Question: I want to add a little html popup that opens a user clicks on a "log in" link. Then a little window should open up where I can put the form fields for logging in. I want it to look like the one in the image, which I have seen on multiple sites.

How can I do that?
Thanks for the help!
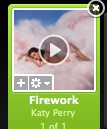
Answer: It seems like you want <URL>